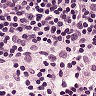
Metastatic tissue present: no